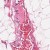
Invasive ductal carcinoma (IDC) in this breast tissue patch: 0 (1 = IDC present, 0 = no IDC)